Interaction volume radius: 5 \u00c5
Interaction volume height: 20 \u00c5
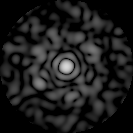
Disorder parameter: 0.7941